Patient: sex F, age 39
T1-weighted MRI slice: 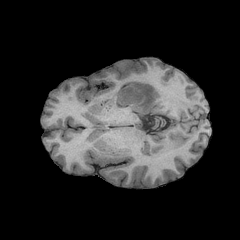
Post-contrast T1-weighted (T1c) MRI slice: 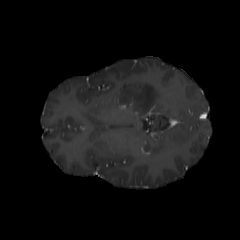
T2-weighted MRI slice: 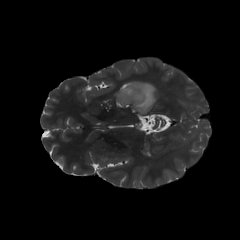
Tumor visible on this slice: yes
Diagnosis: Astrocytoma, IDH-mutant
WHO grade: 4